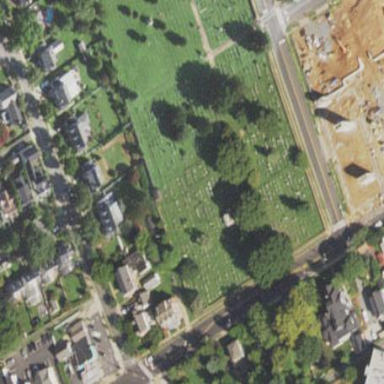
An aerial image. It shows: Cemetery.